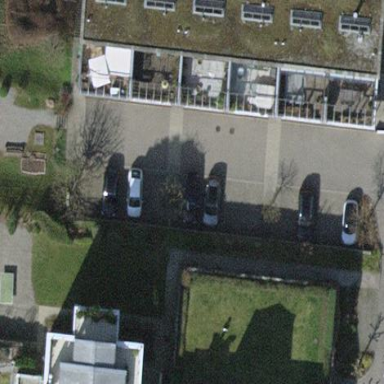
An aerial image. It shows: Parking area with surface.